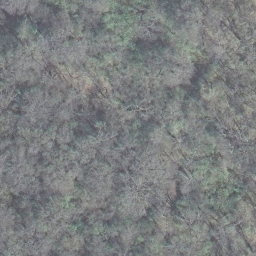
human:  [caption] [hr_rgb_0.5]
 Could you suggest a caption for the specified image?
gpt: A dense forest with thick plants .

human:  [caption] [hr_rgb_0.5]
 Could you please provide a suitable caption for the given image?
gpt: This is a dense forest with green and grey plants .

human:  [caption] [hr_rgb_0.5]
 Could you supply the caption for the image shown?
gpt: A dense forest with green and grey plants .

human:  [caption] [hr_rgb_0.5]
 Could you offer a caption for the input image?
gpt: Lots of green and grey trees in the forest .

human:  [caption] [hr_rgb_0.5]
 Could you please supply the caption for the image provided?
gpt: The forest is made up with green and grey plants .